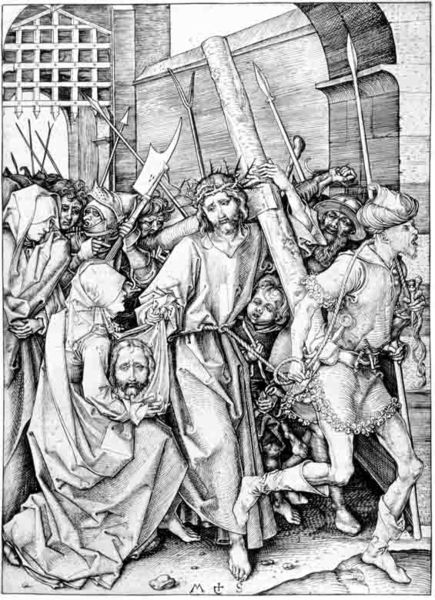
Titel: Die Kreuztragung
Künstler: Martin Schongauer
Standort: Karlsruhe
Institution: Staatliche Kunsthalle Karlsruhe
Schlagwörter: kopf, mann, umhang, weiß, frauen, menschen, stadt, frau, männer, schwarz, straße, zeichnung, tuch, weg, leute, menge, gedränge, wand, gesicht, johannes, stein, tot, tragen, bild, signatur, gehen, gitter, gewand, kind, krone, renaissance, kinder, stock, füße, bogen, enge, gasse, laufen, mauer, graphik, treiben, lanze, soldaten, balken, durchgang, ad, abbild, tor, gang, burg, kreuz, religion, torbogen, seil, geben, druck, stich, gefangen, schwarzweiß, schwerter, waffen, ketten, knien, soldat, waffe, drcuk, volk, stiefel, kranz, stadttor, gefängnis, kerker, christus, jesus, jesus christus, kreuzigung, axt, hilfe, leid, schmerz, kniend, dornen, hellebarde, lanzen, pike, heilige, speer, speere, dürer, maria, gefangener, kupferstich, israel, jerusalem, veronika, turban, abdruck, christentum, dornenkrone, führen, helfen, dornenkranz, leichetuch, fessel, martin, grabtuch, albrecht, spiess, passion, gefesselt, golgatha, schweisstuch, vera icon, veronica, kreuzweg, kreuztragung, simeon, simon, barnabas, schongauer, helebarde, dornkrone, s, m, falltor, steub, israek, station kreuzweg